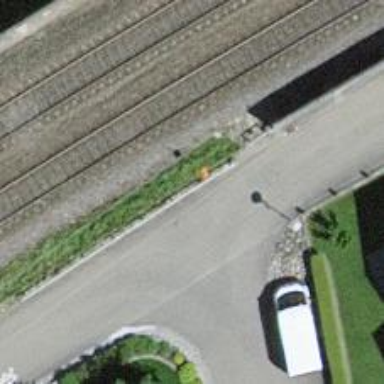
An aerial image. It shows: Aerial orange marker.